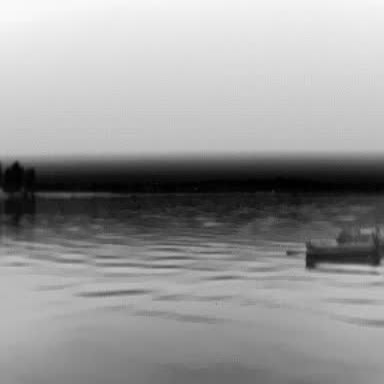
There is a liner in the infrared image.